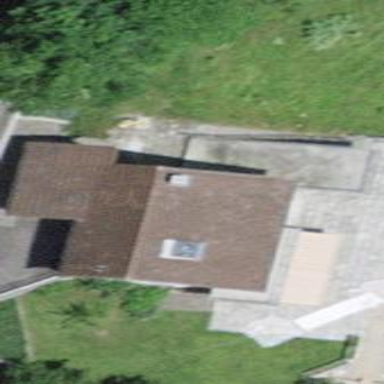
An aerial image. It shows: Simple and straightforward house.